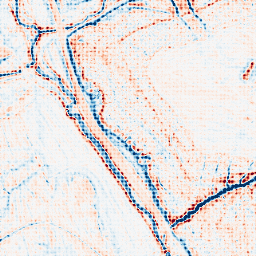
Category: edge_preserving
Decomposition family: anisotropic_diffusion
Decomposition parameters: iterations: 50
kappa: 50
gamma: 0.05
Upsampling method: sinc_blackman
Upsampling parameters: scale: 8
kernel_size: 8
Upsampling scale: 8